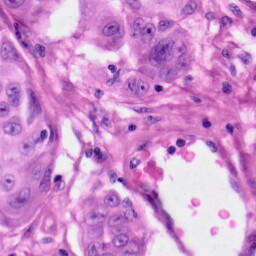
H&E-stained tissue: Skin